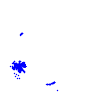
Particle: kaon